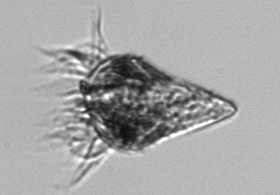
Label: Strombidium_wulffi